Question: I'm working with Titanium SDK 3.2.0.GA, Titanium Studio 3.2.0, the iOS SDK I have is 7.0.3 and I'm deploying to a n iPad with 7.1.1.
Every time I show an optionDialog in the app, a duplicated list of options is shown too, as if two scrollviews were being shown on the dialog, one can tell a duplicated is created because if I try to scroll the optionDialog, one of the scrollviews is being scrolled while the other stays static in the background.
I made sure I'm creating one optionDialog only, this is my code:
'''
function setMultiOptions()
{
// se crea un option dialog nuevo cada vez que se cambien los options
var optionDialog = Ti.UI.createOptionDialog({
title : 'Selecciona una opcion:',
options : extraMultiOptions,
cancel : parseInt(extraMultiOptions.length - 1)
});
optionDialog.addEventListener('click', function(e){
// si el indice seleccionado no es el de cancelar, procede con la seleccion de la opcion
if(e.index !== parseInt(extraMultiOptions.length - 1))
{
$.ExtraMultiOptionValue.text = extraMultiOptions[e.index];
extraValue = extraMultiOptions[e.index];
if(extraName === 'Entidades')
{
Alloy.Globals.GlobalFunctions.ClearCP();
Alloy.Globals.GlobalFunctions.GetMunicipios(e.index + 1);
}
else if(extraName === 'Municipios')
{
Alloy.Globals.GlobalFunctions.ClearCP();
}
}// de lo contrario, limpia el campo y la variable de value
else
{
$.ExtraMultiOptionValue.setText('');
extraValue = '';
}
});
// si hay options, gestiona el comportamiento
if(extraMultiOptions.length > 0)
{
// si son entidades, asigna un evento unico para el campo
if(extraName === 'Entidades')
{
singletapCallback = function(e){
$.ShowMultiOptionView.animate({
backgroundColor : categoryColor
}, function(){
$.ShowMultiOptionView.animate({
backgroundColor : 'transparent'
});
});
optionDialog.show();
};
$.ExtraMultiOptionData.addEventListener('singletap', singletapCallback);
} // si son municipios, reemplaza la funcion global para el contexto nuevo (municipios cambian en base a entidad, por lo tanto el contexto en municipios siempre cambia y no es unico)
else if(extraName === 'Municipios')
{
Alloy.Globals.GlobalFunctions.SingletapHandler = function(e){
Ti.API.info('single tap handler');
$.ShowMultiOptionView.animate({
backgroundColor : categoryColor
}, function(){
$.ShowMultiOptionView.animate({
backgroundColor : 'transparent'
});
});
optionDialog.show();
};
if(!singletapAdded)
{
Ti.API.info('event is not added yet, adding now...');
singletapAdded = true;
$.ExtraMultiOptionData.addEventListener('singletap', function(e){
if(canShowDialog)
{
Alloy.Globals.GlobalFunctions.SingletapHandler();
}
});
}
else
{
Ti.API.info('event has been added');
}
} // si no es ni entidad ni municipio, agrega un evento sin nombre
else
{
$.ExtraMultiOptionData.addEventListener('singletap', function(e){
$.ShowMultiOptionView.animate({
backgroundColor : categoryColor
}, function(){
$.ShowMultiOptionView.animate({
backgroundColor : 'transparent'
});
});
optionDialog.show();
});
}
}
}
'''
In my function I create an instance of the optionDialog filled with an array of options, I set its click event and after that I check if the number of options is greater than 0, I check the value of a variable called extraName which indicates what kind of options are present inside the optionDialog. If extraName's value is 'Entidades' I add a unique singletap event to the view that will show the optionDialog, if the value is 'Municipios' I overwrite a global function and assign only one time the singletap event to the view that shows the optionDialog, the event calls the global function which will be changing according to the options sent for the optionDialog. If the extraName's values is neither 'Entidades' nor 'Municipios' then I add an anonymous function to the singletap event.
In every case I added infos to check if the singletap event was being added more than one time, but the event were being added only one time.
For some reason, the optionDialog is being displayed with two scrollviews with options inside and I haven't found an explanation for why this is happening or how is that even possible.
I leave this screenshot

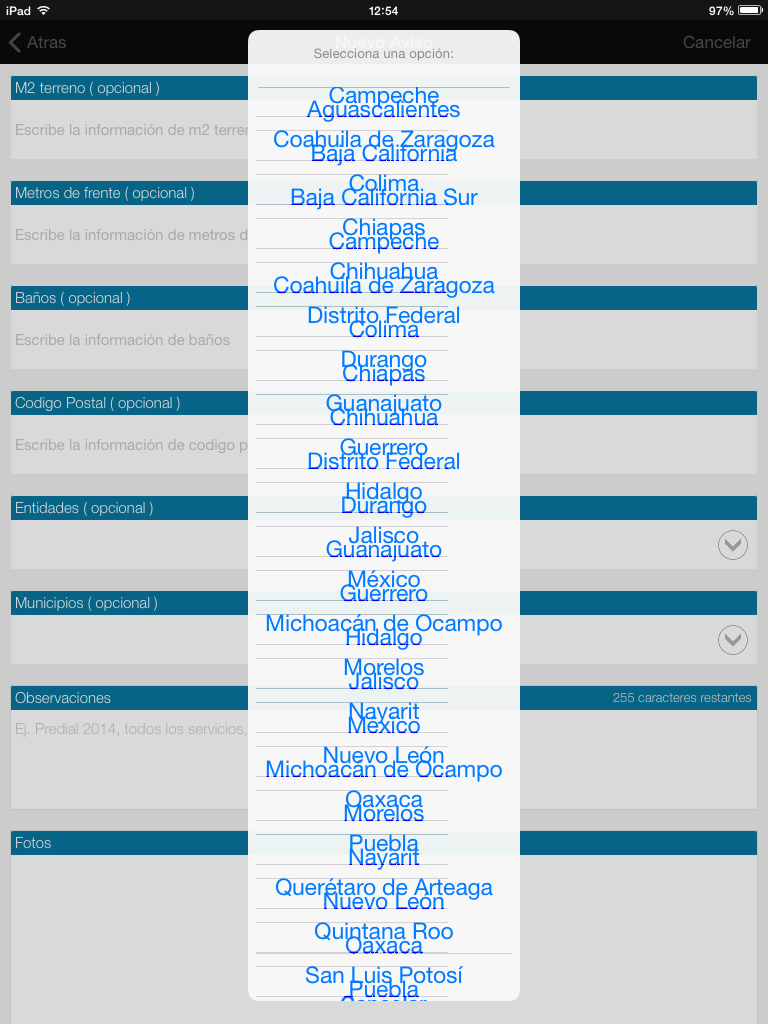
Answer: The solution for this was a new property added since 3.2.0 called , this must be set to true on iPad to avoid this problem.
Sadly the documentation doesn't warn you about it on the platform specific considerations at the start of the documentation, so it's really easy to miss since all of the properties in the documentation are collapsed.
Worse is that a google search for nor doesn't direct you to this property at all, you have to use the exact word which is really alien to many of us who are not native english speakers.
I opened a JIRA ticket requesting a documentation update but let's see if they even bother since the response I got was kinda aggressive. Check the JIRA ticket <URL>.